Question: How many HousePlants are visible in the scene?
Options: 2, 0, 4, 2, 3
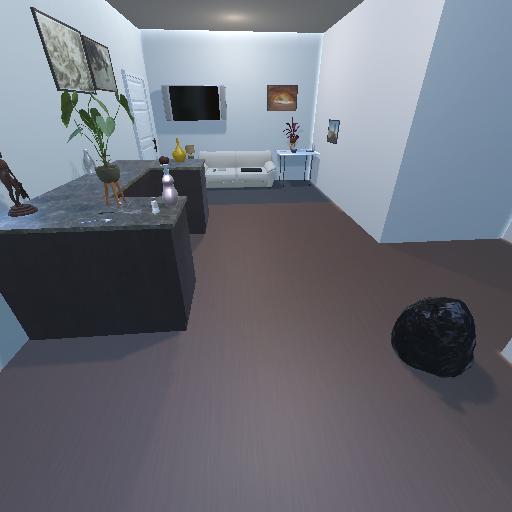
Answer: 2